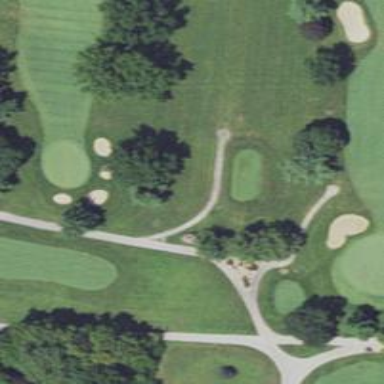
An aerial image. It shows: Path designated for golf carts.